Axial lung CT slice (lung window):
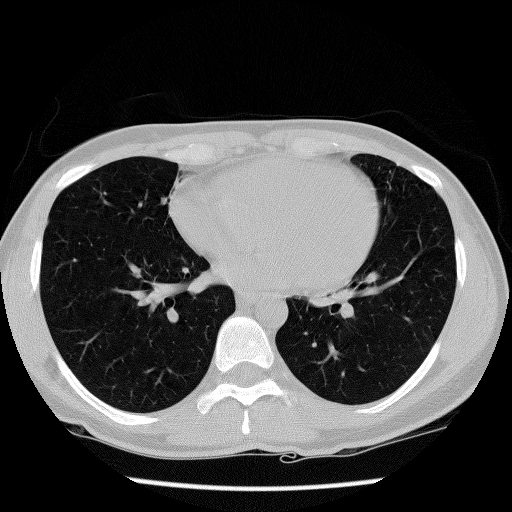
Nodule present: no